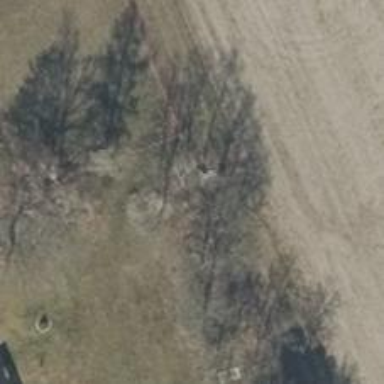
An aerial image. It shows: Row of deciduous broadleaved trees.